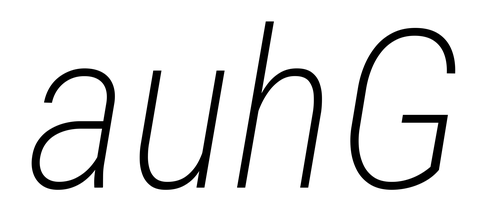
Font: Roboto-Italic_Condensed_ExtraLight_Italic